Aerial crown-view tile of a tropical tree (Barro Colorado Island, Panama), acquired 20250818:
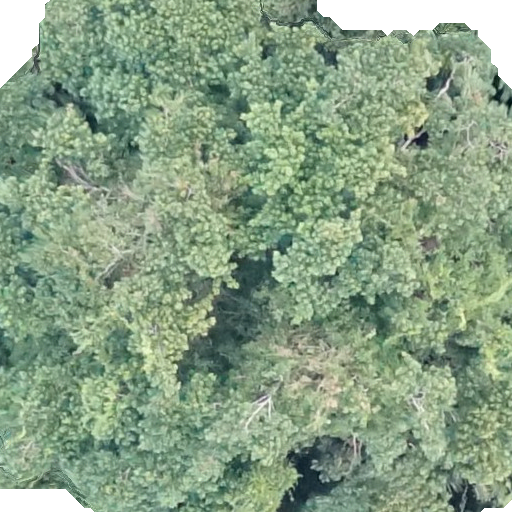
Species: Hura crepitans
GBIF accepted scientific name: Hura crepitans
Crown area: 464.433 m²